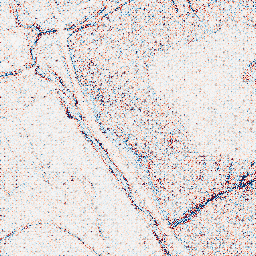
Category: edge_preserving
Decomposition family: anisotropic_diffusion
Decomposition parameters: iterations: 5
kappa: 50
gamma: 0.05
Upsampling method: regularized
Upsampling parameters: scale: 2
lambda_reg: 0.1
Upsampling scale: 2